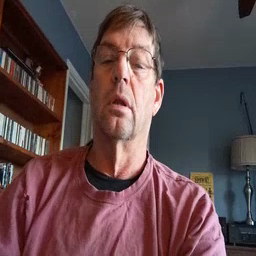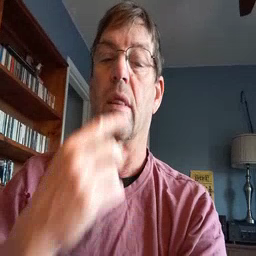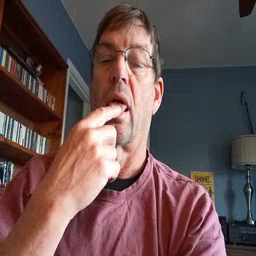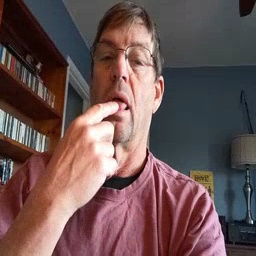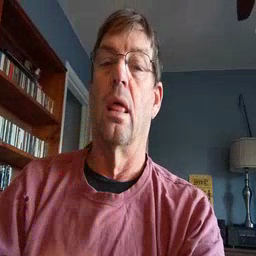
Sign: tongue